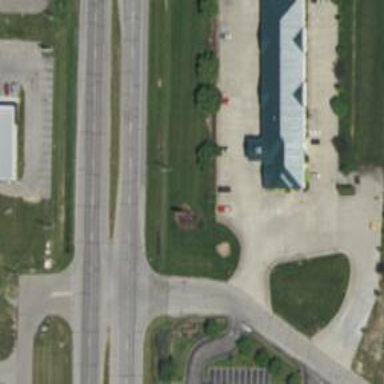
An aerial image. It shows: Parking area.